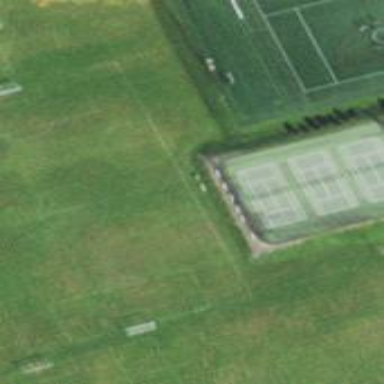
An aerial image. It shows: Tennis court on pitch.